Brain MRI, t1w sequence, axial 2D slice.
Patient: age 33, sex F, weight 95 kg, height 1.95 m
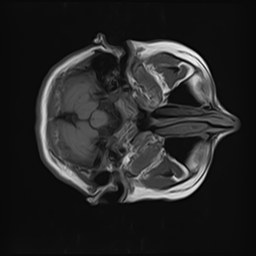